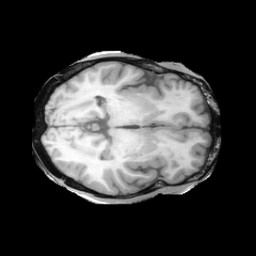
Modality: T1w
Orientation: axial
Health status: ill
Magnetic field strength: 3 T